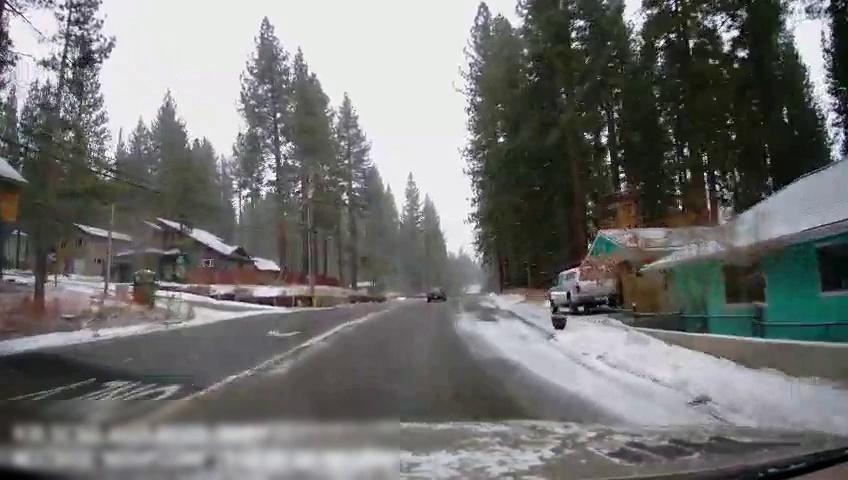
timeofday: Day
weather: Snowy
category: Drivable Space
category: Vehicles | SUV
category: Vehicles | Car
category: Lanes | Opposite Lane